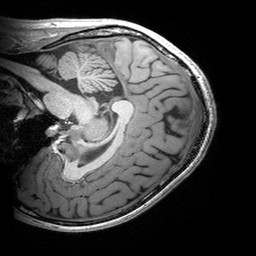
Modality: T1w
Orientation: sagittal
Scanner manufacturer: siemens
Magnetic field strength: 3 T
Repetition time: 2.53 s
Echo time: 0.00299 s